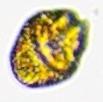
Label: Akashiwo